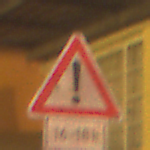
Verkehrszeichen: Gefahrenstelle
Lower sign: ZeitangabenOhneBeschraenkungAufWochentage1
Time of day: Night
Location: Outdoor (Urban)
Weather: Clear
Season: NotSpecified
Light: Artificial